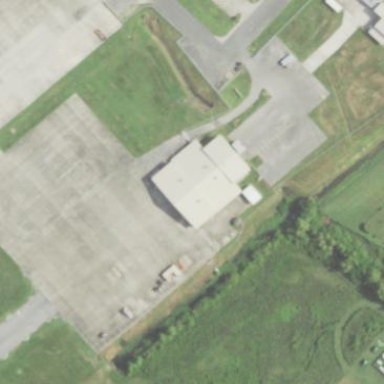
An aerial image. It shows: Apron at the airport.